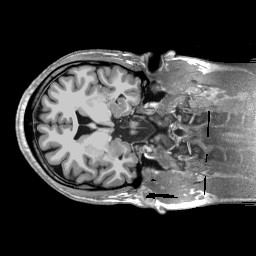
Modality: T1w
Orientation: axial
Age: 32
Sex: male